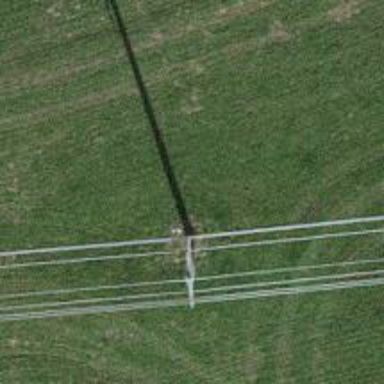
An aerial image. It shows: Power line is depicted.